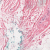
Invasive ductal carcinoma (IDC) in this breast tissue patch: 0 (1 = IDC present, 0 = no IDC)